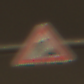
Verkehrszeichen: Arbeitsstelle
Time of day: Night
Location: Outdoor (Urban)
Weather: Overcast
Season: NotSpecified
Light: Artificial